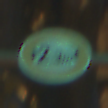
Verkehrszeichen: TatsaechlicheBreite2Komma3
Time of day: Night
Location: Outdoor (Urban)
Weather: PartlyCloudy
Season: NotSpecified
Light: Artificial